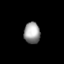
Tissue: lung
Cell type: Epithelial cells
Senescence score: 0.2016
Nuclear area (px): 334
Mean DAPI intensity: 157.213